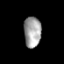
Tissue: prostate
Cell type: T cells
Senescence score: 0.6996
Nuclear area (px): 521
Mean DAPI intensity: 160.877